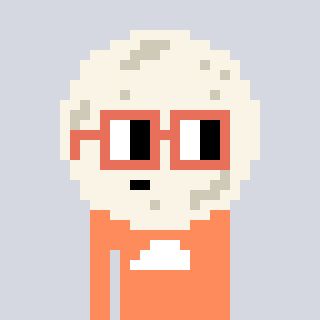
a pixel art character with square orange glasses, a moon-shaped head and a peachy-colored body on a cool background